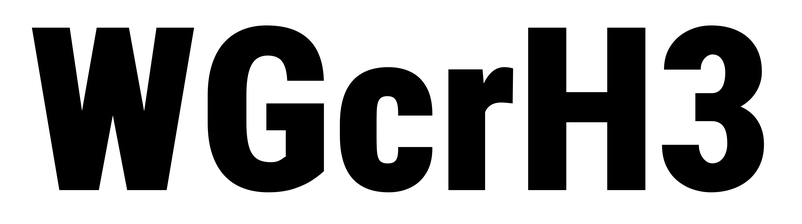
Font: Roboto_Condensed_Black